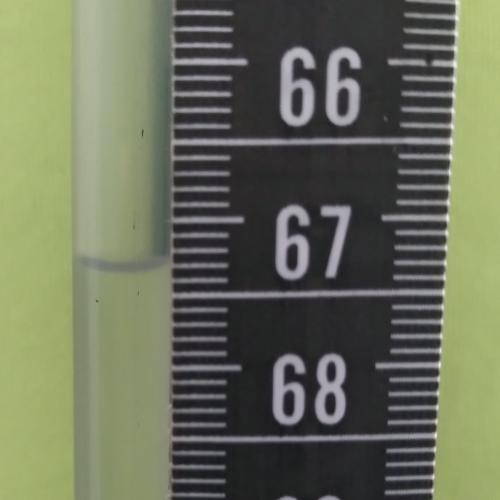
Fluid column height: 67.3 cm